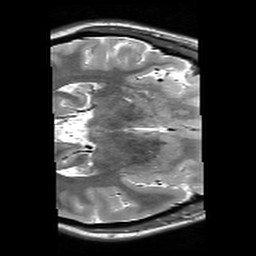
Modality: T2w
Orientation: axial
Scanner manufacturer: siemens
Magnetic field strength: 3 T
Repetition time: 9.86 s
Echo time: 0.05 s